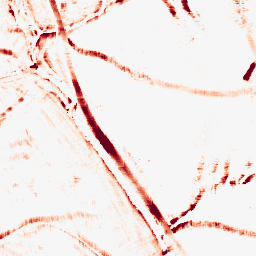
Category: morphological
Decomposition family: morphological_rect
Decomposition parameters: operation: opening
width: 10
height: 10
Upsampling method: quintic
Upsampling parameters: scale: 4
Upsampling scale: 4